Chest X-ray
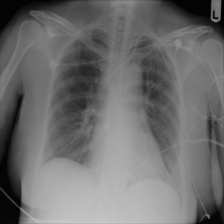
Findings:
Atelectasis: negative
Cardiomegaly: negative
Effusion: negative
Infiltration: negative
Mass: negative
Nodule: negative
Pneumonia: negative
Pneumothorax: negative
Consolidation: negative
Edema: negative
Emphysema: negative
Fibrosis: negative
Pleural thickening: negative
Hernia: negative